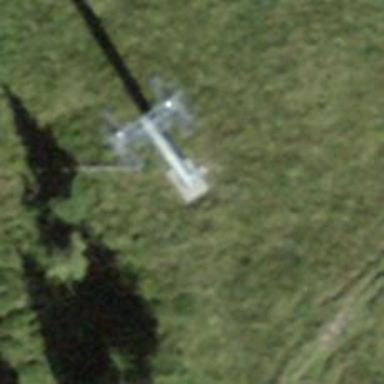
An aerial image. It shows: Pylon used for aerialway.